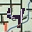
Label: 4